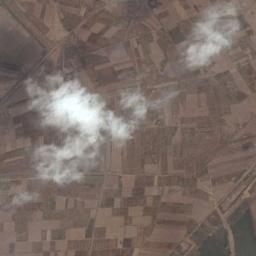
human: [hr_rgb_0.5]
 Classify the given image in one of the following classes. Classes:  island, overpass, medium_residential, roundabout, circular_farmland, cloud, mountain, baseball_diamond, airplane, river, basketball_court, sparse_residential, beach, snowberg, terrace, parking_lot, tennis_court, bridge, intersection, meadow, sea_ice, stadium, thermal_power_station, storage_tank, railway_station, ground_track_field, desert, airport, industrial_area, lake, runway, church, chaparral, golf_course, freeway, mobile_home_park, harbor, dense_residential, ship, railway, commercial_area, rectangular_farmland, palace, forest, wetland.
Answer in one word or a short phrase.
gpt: cloud